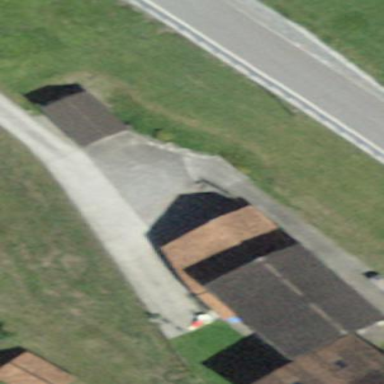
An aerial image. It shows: Garage.